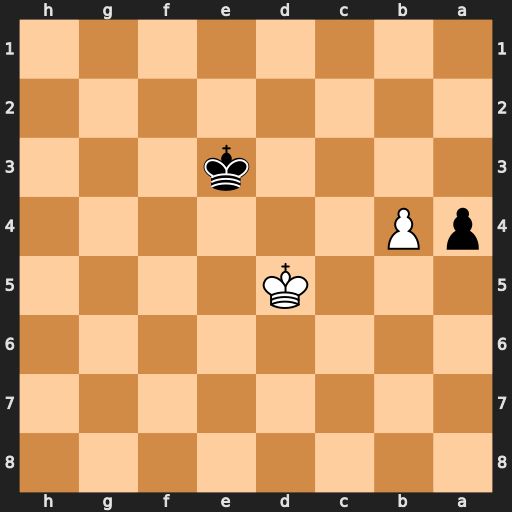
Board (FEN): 8/8/8/3K4/pP6/4k3/8/8
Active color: b
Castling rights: -
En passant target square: -
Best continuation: a3 b5 a2 b6 a1=Q